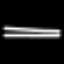
Label: line